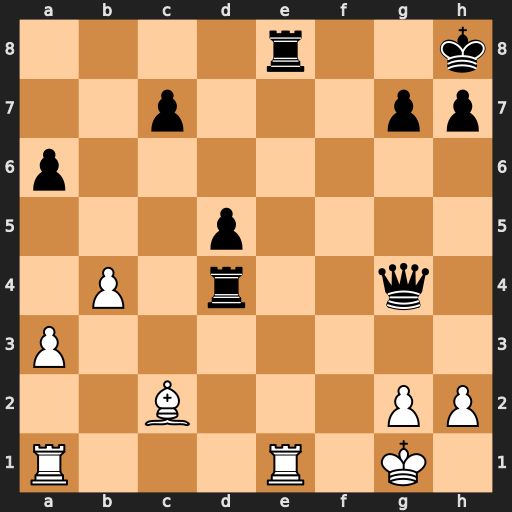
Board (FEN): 4r2k/2p3pp/p7/3p4/1P1r2q1/P7/2B3PP/R3R1K1
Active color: w
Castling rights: -
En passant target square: -
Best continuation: Rxe8#